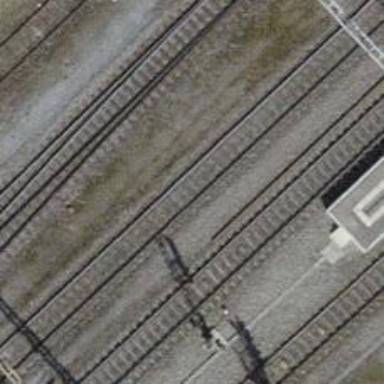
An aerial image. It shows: Railway signal.